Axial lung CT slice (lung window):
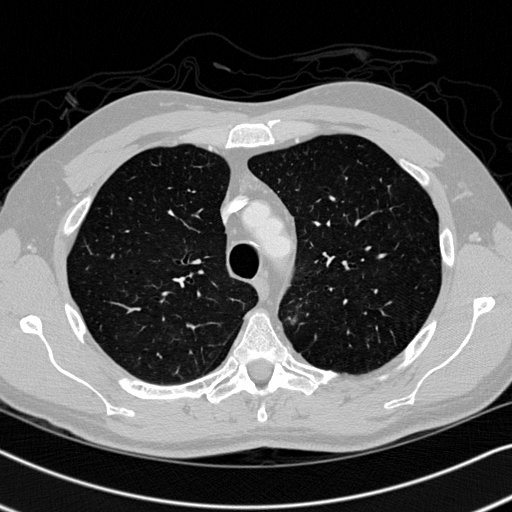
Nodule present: yes
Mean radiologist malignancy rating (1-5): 2.333